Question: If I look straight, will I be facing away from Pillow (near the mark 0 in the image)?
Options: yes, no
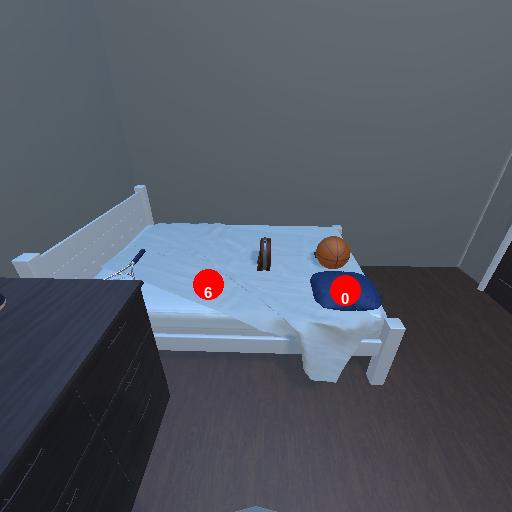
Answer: yes